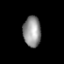
Tissue: prostate
Cell type: T cells
Senescence score: 0.7171
Nuclear area (px): 529
Mean DAPI intensity: 146.285